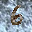
Label: 6